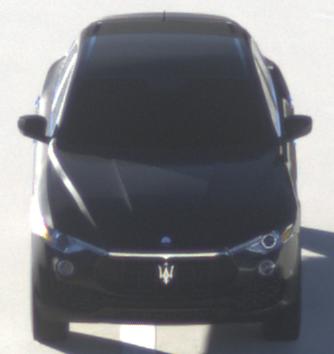
Make: Maserati
Model: Levante GT Hybrid
Detailed model: Levante
Model produced from: 2021/07
Model produced until: 2022/10
Doors: 4
Color: black
Road condition: dry road
Daytime: sunrise or sunset
Contrast: high contrast